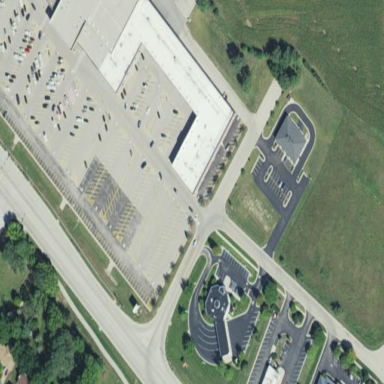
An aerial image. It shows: Retail area.